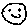
Label: smiley face